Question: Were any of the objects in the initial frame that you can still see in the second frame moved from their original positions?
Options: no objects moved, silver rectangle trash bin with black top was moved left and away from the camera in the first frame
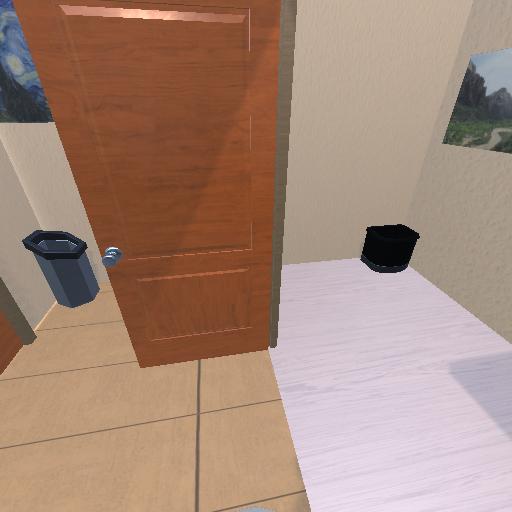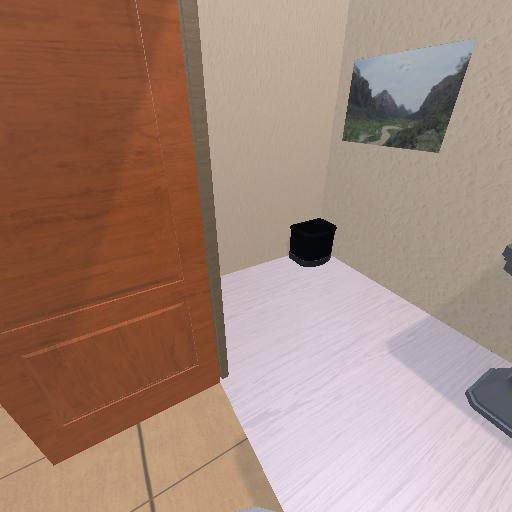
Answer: no objects moved